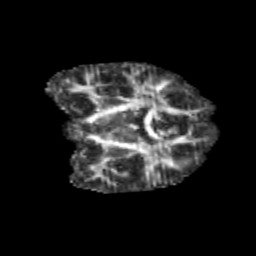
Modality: FA
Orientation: coronal
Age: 11
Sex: male
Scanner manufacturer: siemens
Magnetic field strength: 3 T
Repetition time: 3.8 s
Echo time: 0.07 s